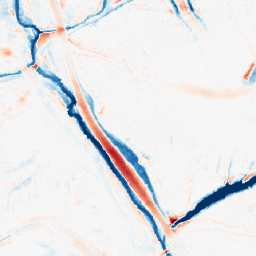
Category: morphological
Decomposition family: tophat_combined
Decomposition parameters: size: 10
Upsampling method: area
Upsampling parameters: scale: 2
Upsampling scale: 2